Question: I have a sales table with the below columns
- - - - -
i want to get the count of type, sales and location which is relevant to the name and group by the name so i can display it on a table

is it possible get all the grouped values using a query>
any help willbe appreciated..
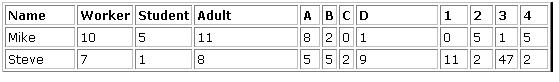
Answer: Use 'GROUP BY' and then 'SUM(condition)' to obtain your counts:
'''
SELECT name AS Name,
SUM(type = 'worker' ) AS Worker,
SUM(type = 'student') AS Student,
SUM(type = 'adult' ) AS Adult,
SUM(sales = 'A' ) AS A,
SUM(sales = 'B' ) AS B,
SUM(sales = 'C' ) AS C,
SUM(sales = 'D' ) AS D,
SUM(location = 1 ) AS Location1,
SUM(location = 2 ) AS Location2,
SUM(location = 3 ) AS Location3,
SUM(location = 4 ) AS Location4
FROM sales
GROUP BY Name
'''